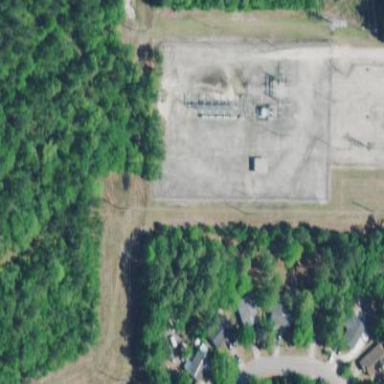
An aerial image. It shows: Distribution level power substation surrounded by fence.